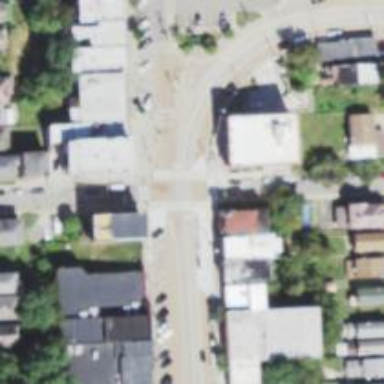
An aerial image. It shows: Railway crossing.